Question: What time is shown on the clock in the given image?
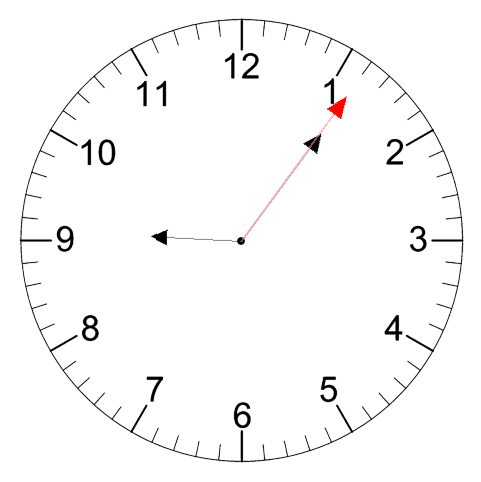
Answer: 09:06:06